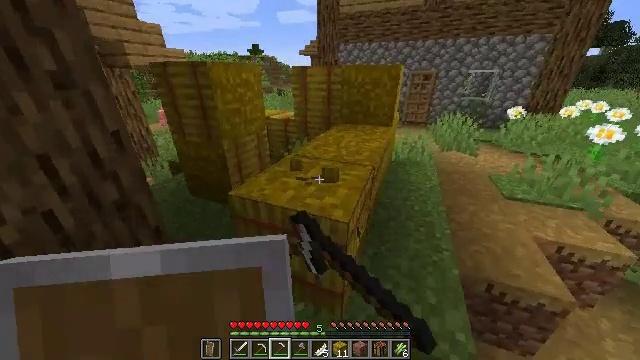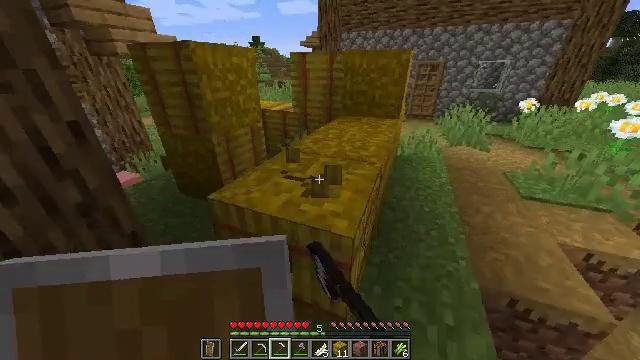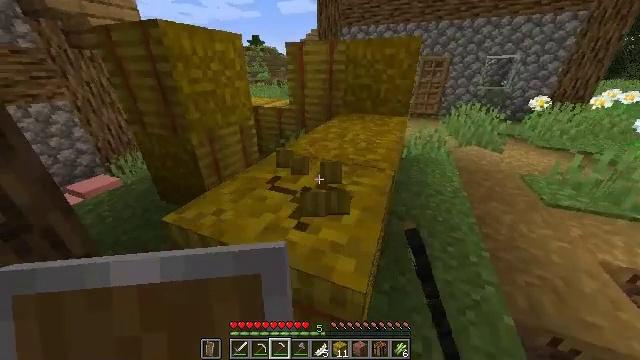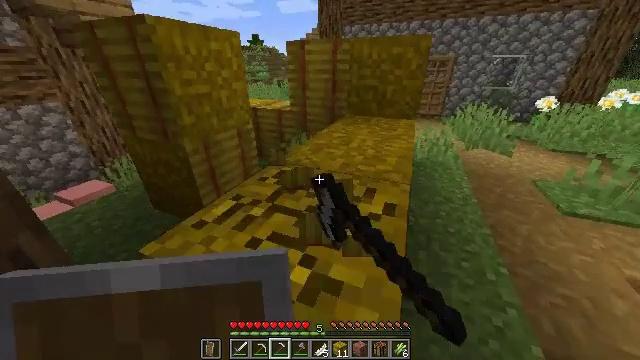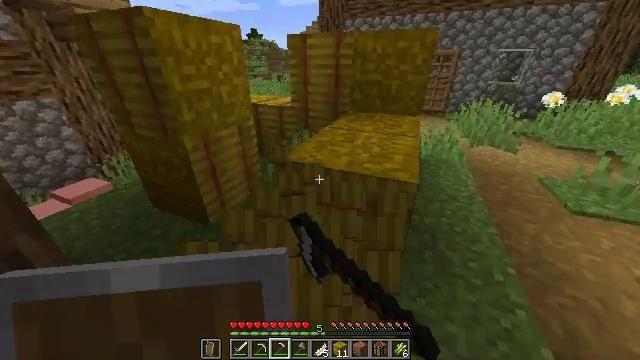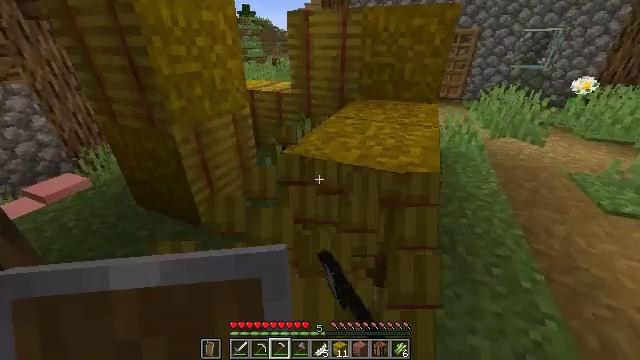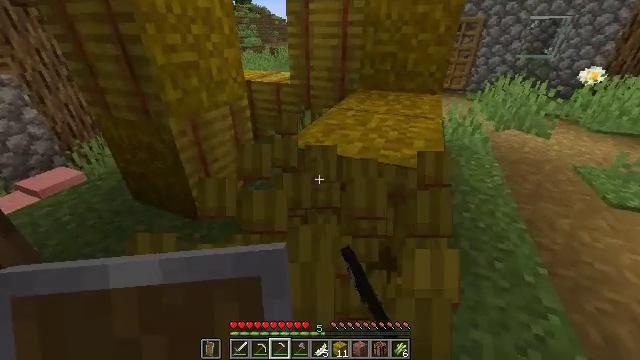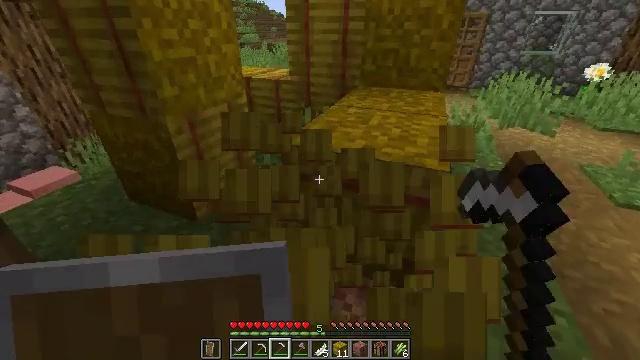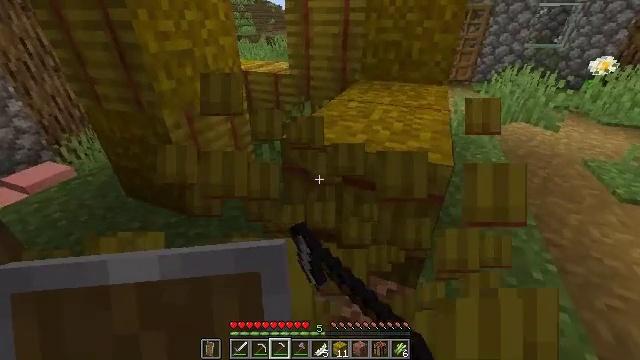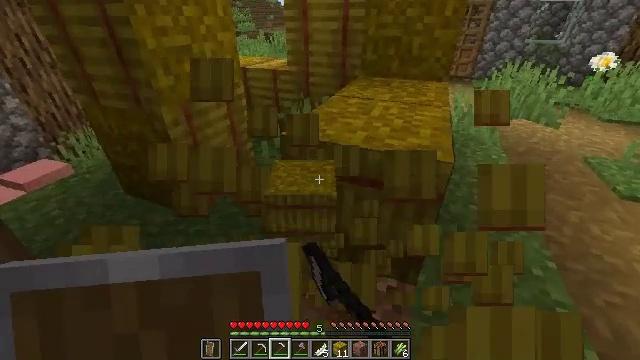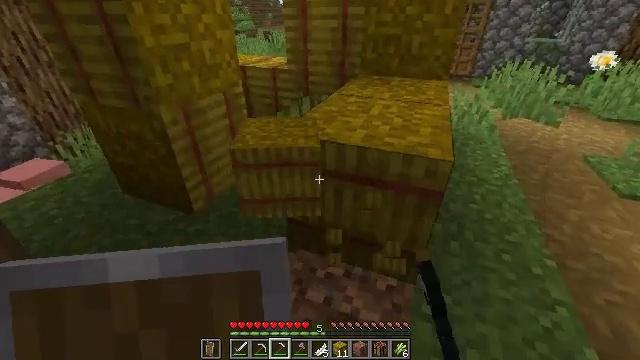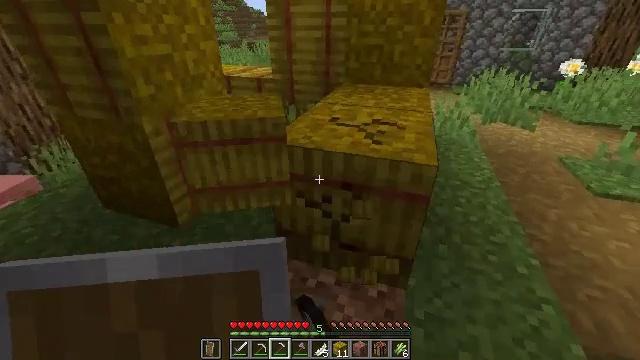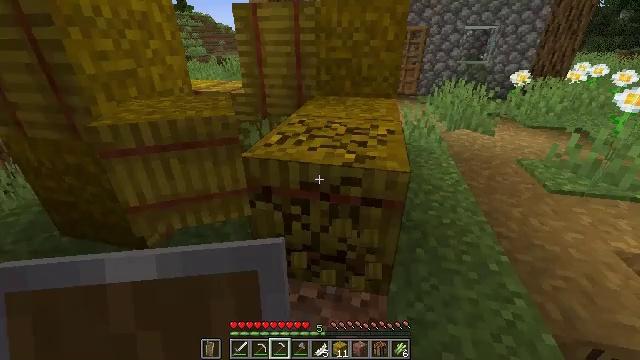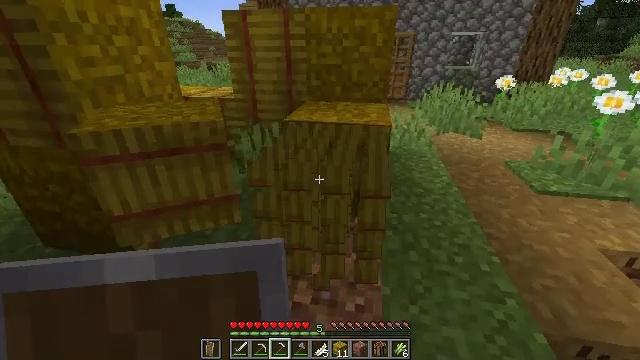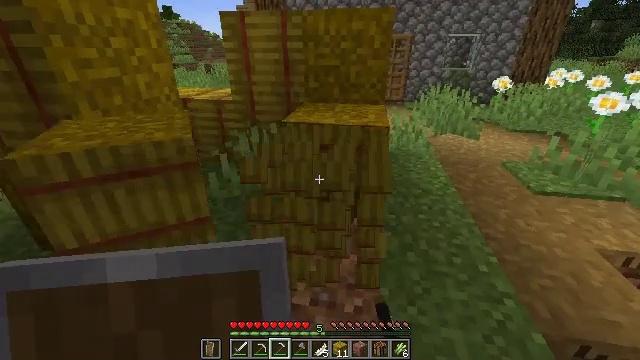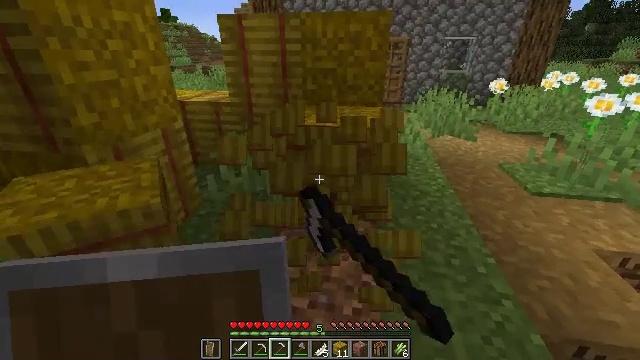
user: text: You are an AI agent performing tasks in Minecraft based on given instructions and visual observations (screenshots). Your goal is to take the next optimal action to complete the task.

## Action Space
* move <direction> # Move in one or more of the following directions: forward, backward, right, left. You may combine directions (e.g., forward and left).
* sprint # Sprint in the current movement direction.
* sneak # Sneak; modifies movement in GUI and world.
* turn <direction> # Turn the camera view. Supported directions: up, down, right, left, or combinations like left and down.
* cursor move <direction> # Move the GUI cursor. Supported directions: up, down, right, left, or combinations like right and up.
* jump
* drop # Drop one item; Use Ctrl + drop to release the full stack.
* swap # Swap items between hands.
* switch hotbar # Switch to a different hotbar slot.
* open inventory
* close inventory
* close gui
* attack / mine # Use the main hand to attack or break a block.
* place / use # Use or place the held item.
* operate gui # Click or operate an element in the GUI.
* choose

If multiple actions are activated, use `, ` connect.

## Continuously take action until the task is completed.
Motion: motion action
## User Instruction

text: Collect a hay block for crafting.
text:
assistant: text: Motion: move forward, sprint, turn down, attack / mine
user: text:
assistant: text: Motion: move forward, sprint, attack / mine
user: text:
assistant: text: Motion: attack / mine
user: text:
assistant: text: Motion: attack / mine
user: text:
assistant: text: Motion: turn down, attack / mine
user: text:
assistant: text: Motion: turn down, attack / mine
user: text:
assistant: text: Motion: attack / mine
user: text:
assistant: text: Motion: attack / mine
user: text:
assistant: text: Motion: attack / mine
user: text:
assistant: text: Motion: attack / mine
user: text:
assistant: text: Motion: turn right and up, attack / mine
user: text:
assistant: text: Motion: turn right and up, attack / mine
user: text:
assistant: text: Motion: turn right and up, attack / mine
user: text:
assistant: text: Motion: attack / mine
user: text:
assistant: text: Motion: attack / mine
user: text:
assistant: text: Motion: attack / mine
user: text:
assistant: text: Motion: turn up, attack / mine
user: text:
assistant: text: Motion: move forward, turn up, attack / mine
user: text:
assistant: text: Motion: move forward, turn up, attack / mine
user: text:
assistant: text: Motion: move forward, attack / mine
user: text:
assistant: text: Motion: move forward, attack / mine
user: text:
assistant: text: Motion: attack / mine
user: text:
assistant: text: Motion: attack / mine
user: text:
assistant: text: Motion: attack / mine
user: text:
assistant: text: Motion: attack / mine
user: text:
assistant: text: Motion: turn up, attack / mine
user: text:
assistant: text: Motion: move forward, turn up, attack / mine
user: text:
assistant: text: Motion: move forward, turn up, attack / mine
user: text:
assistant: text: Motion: move forward, turn up, attack / mine
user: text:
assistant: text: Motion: move forward, turn left and up, attack / mine